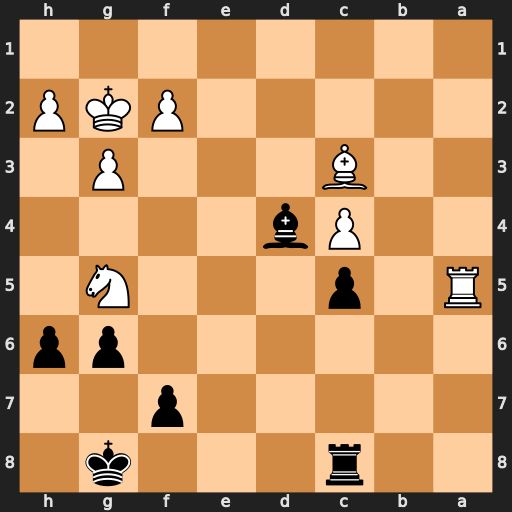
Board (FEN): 2r3k1/5p2/6pp/R1p3N1/2Pb4/2B3P1/5PKP/8
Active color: b
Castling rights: -
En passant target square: -
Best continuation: Bxc3 Ra3 Bb4 Rd3 hxg5